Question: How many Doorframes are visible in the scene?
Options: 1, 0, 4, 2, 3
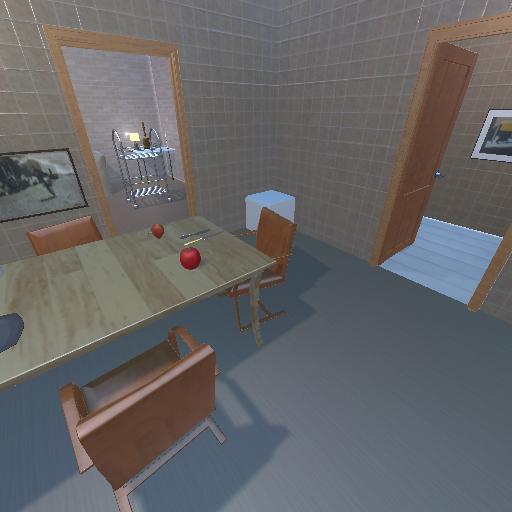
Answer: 1